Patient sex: M
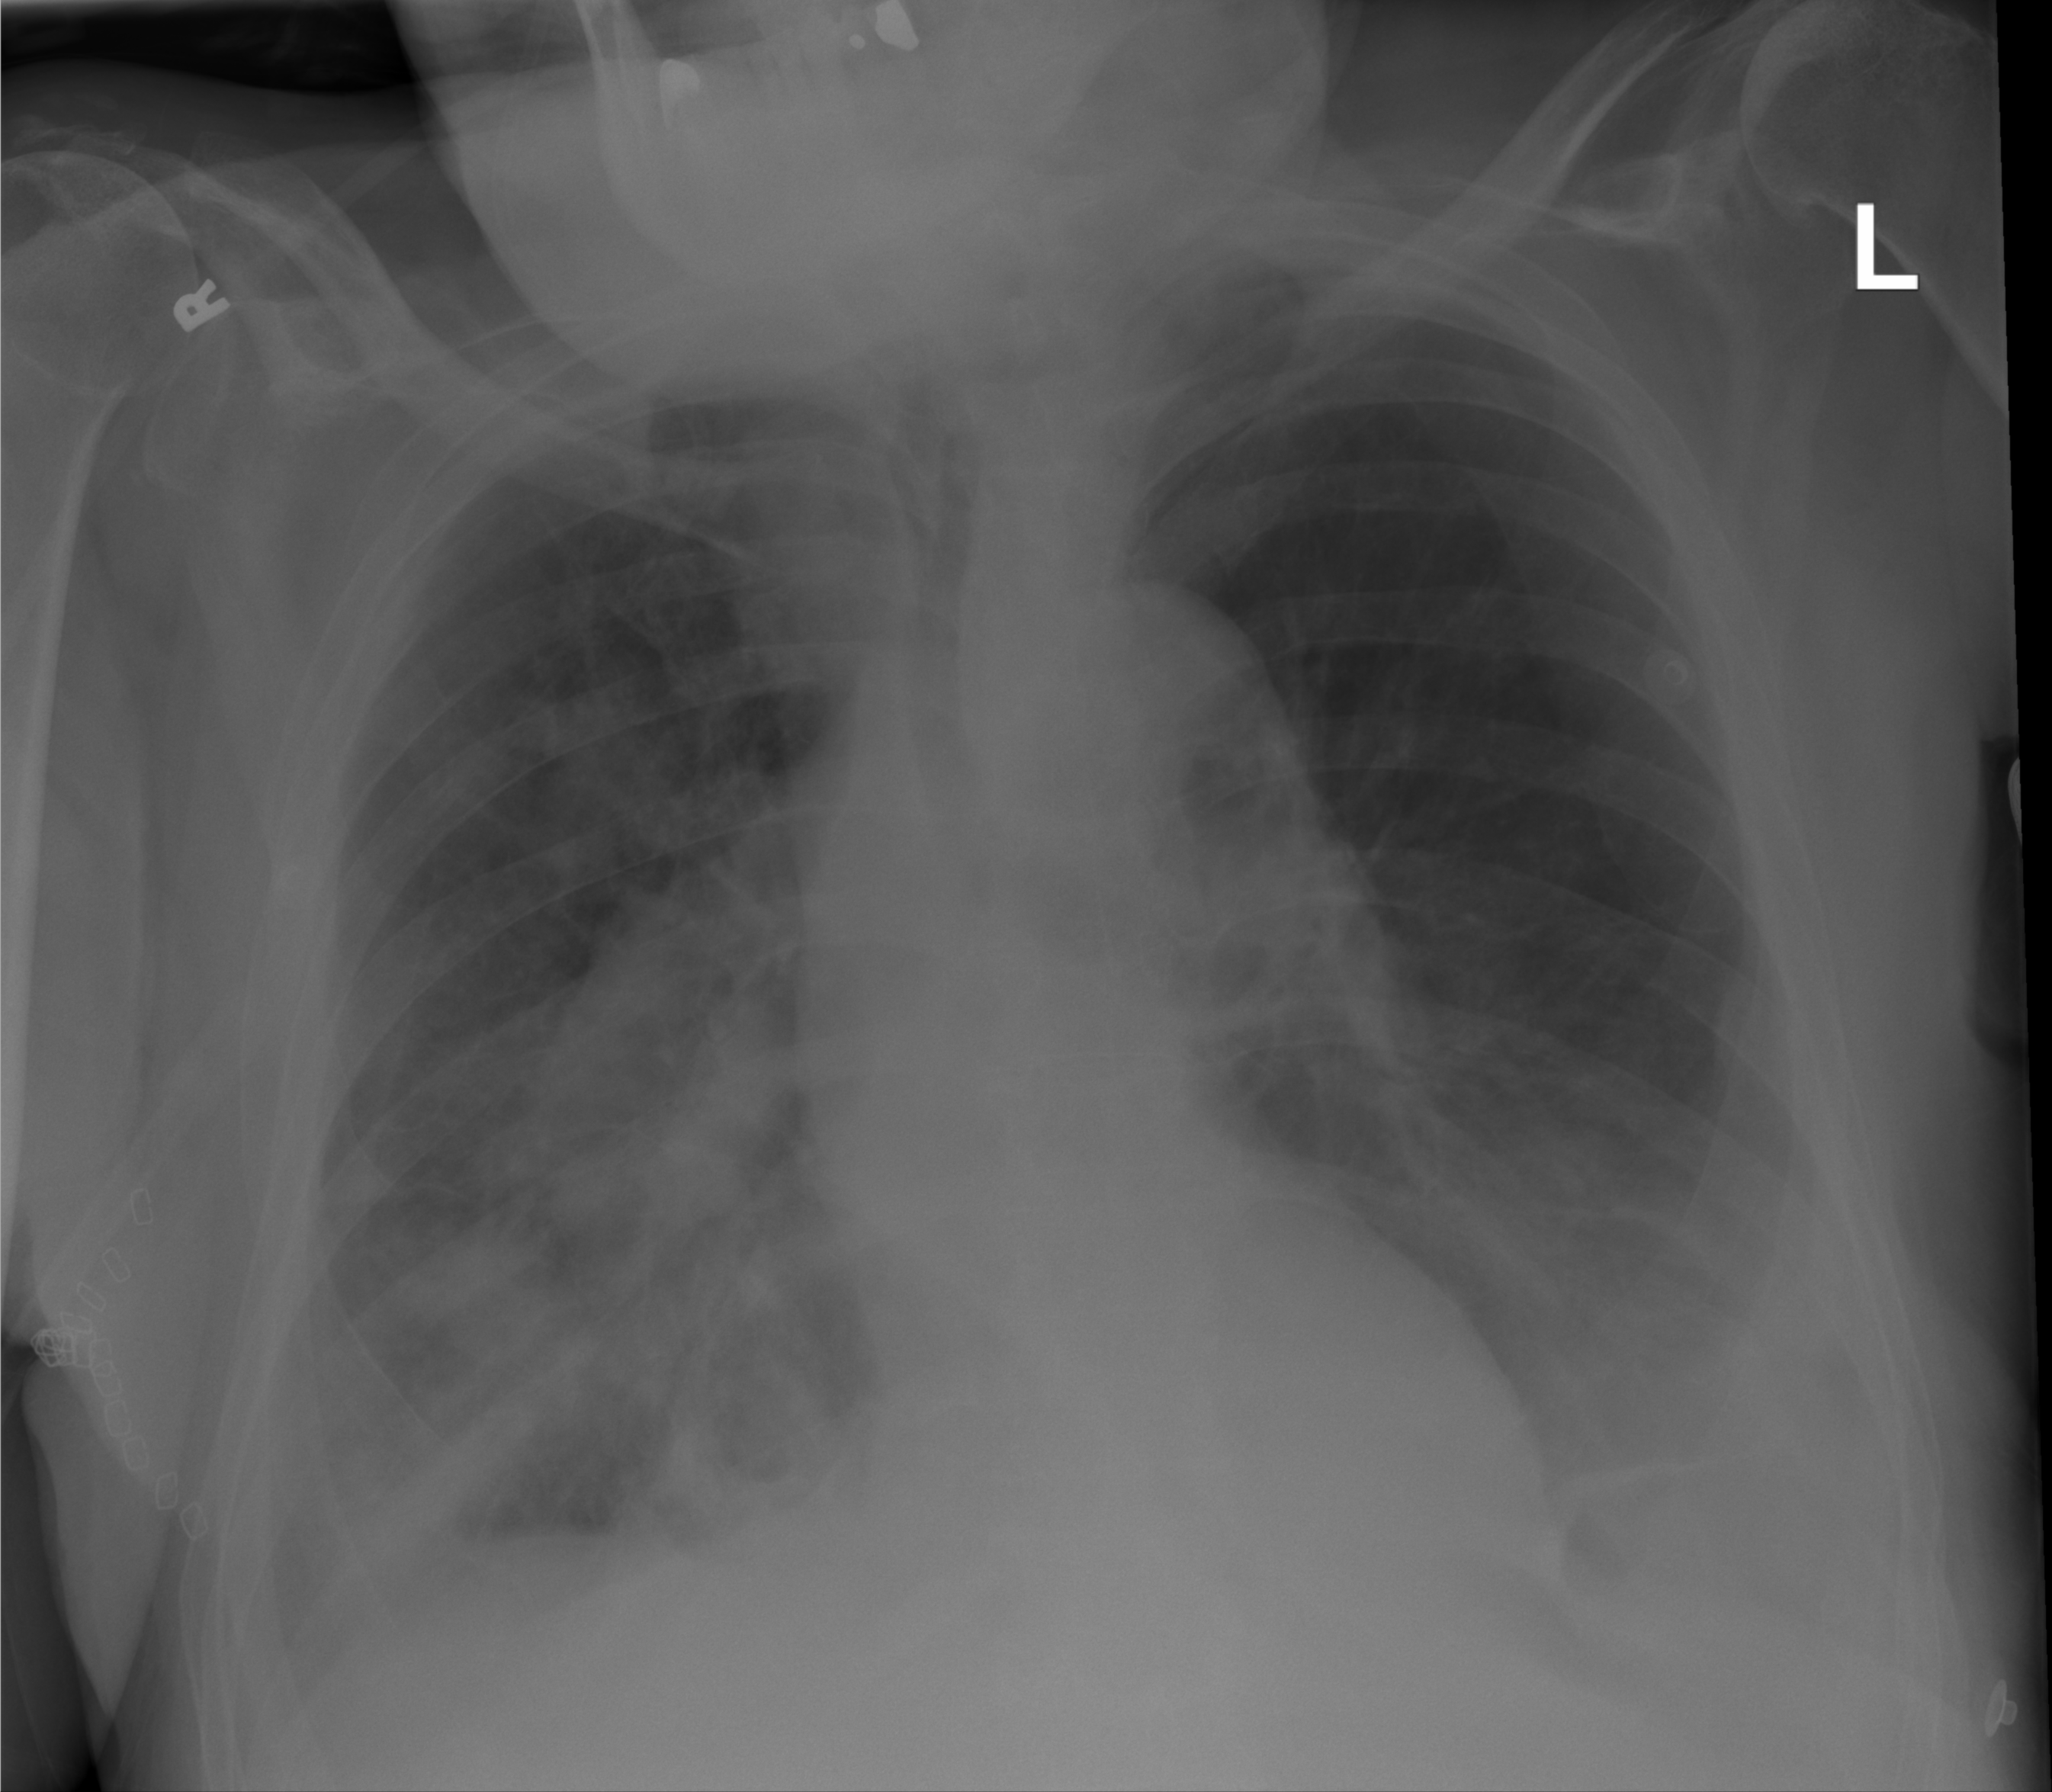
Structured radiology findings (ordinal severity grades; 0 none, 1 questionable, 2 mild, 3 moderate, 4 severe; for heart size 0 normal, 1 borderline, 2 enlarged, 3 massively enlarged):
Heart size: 0
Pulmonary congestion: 0
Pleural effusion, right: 2
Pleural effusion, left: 2
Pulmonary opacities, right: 3
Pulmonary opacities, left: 0
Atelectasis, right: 3
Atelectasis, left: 3